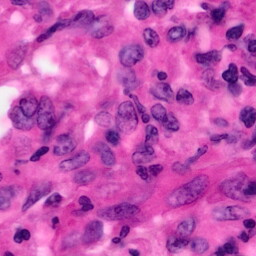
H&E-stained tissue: Pancreatic